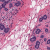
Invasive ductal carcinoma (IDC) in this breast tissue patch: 0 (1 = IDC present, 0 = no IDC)